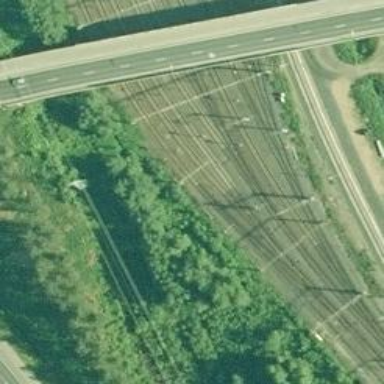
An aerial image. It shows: Railway signal.